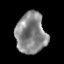
Tissue: prostate
Cell type: Epithelial cells
Senescence score: 0.3591
Nuclear area (px): 1219
Mean DAPI intensity: 134.929